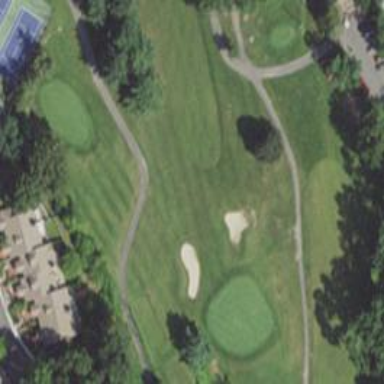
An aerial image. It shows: Path designated for golf carts.